Field crop: maize
Growth stage: 2
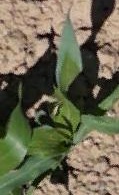
Species: maize